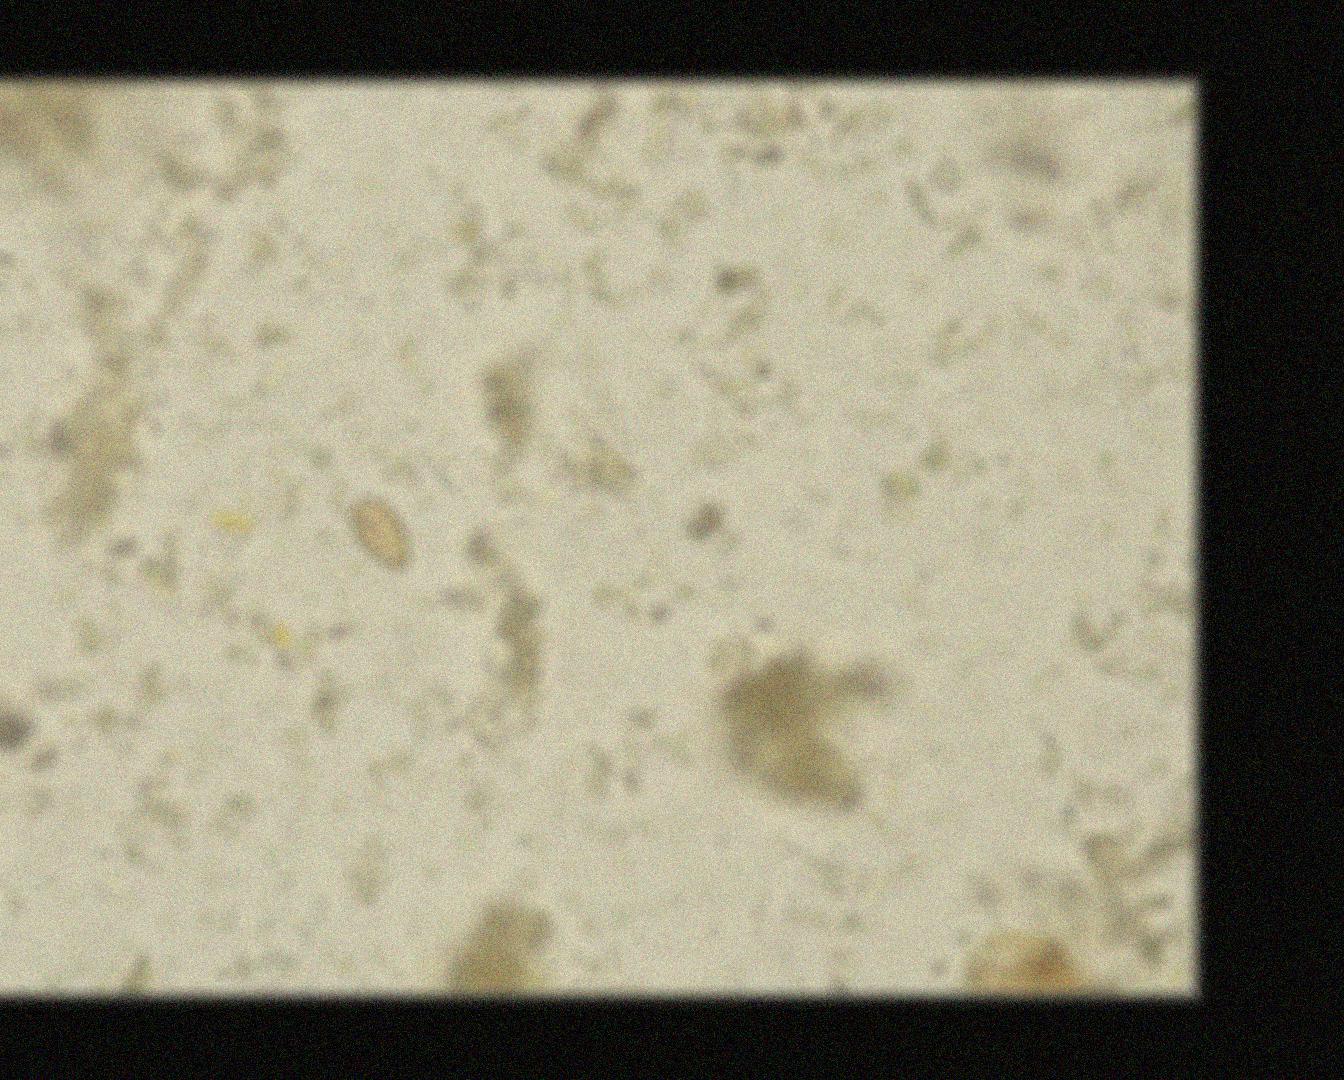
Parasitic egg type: Opisthorchis viverrine